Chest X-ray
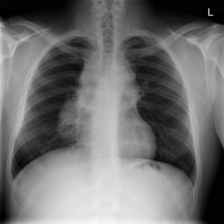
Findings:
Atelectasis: negative
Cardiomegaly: negative
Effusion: negative
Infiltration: negative
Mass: negative
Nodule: negative
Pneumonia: negative
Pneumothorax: negative
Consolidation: negative
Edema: negative
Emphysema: negative
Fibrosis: negative
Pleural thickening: negative
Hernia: negative